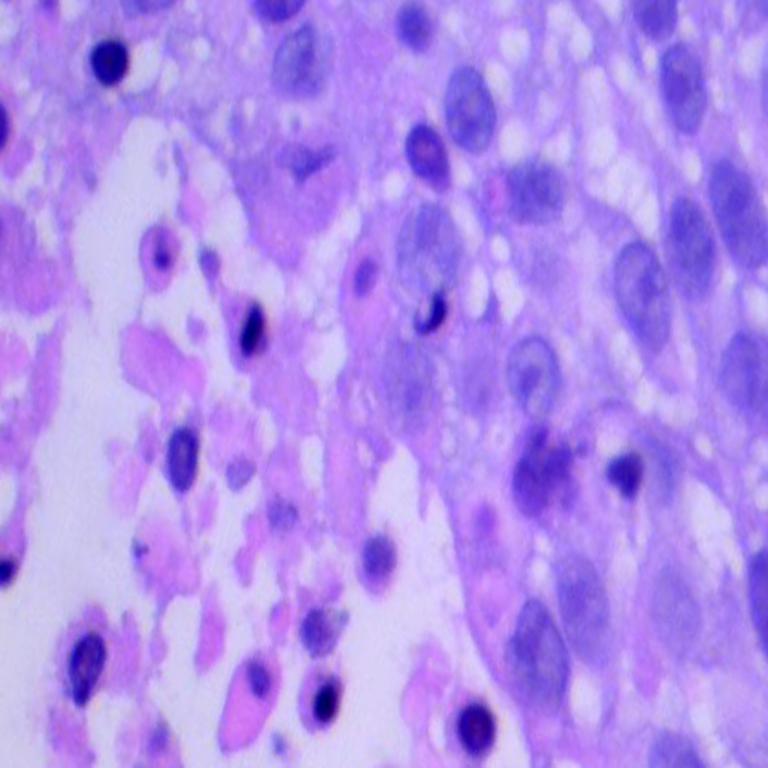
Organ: lung
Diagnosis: squamous carcinomas